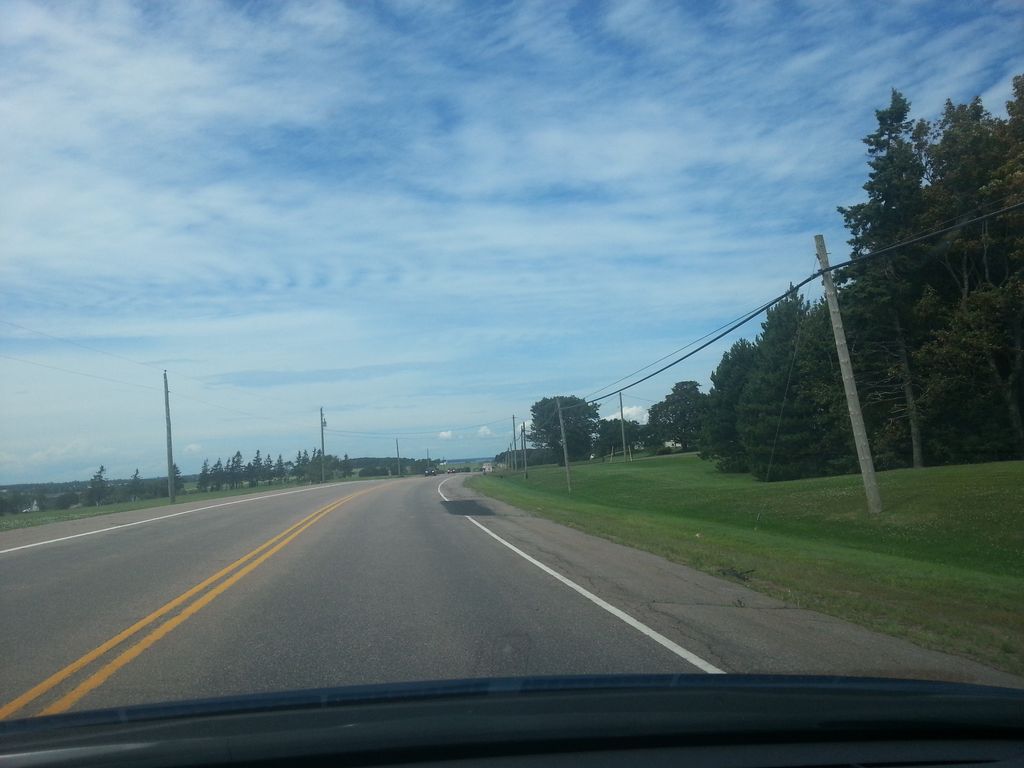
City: charlottetown